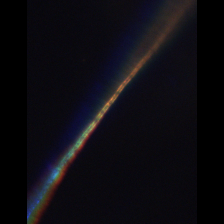
Taxon: Chaetoceros
Group: Diatoms